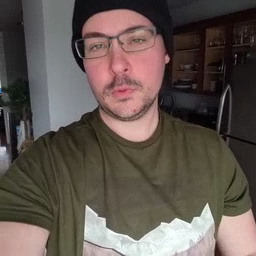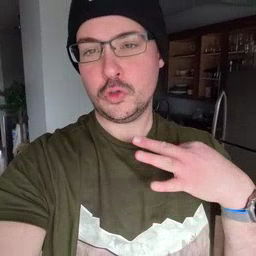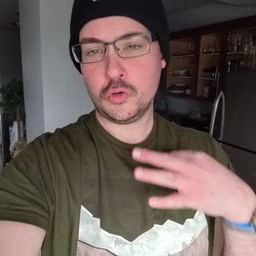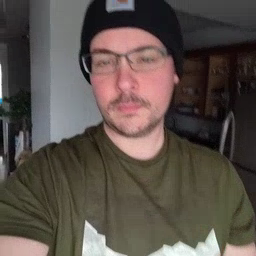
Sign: shirt